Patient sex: F
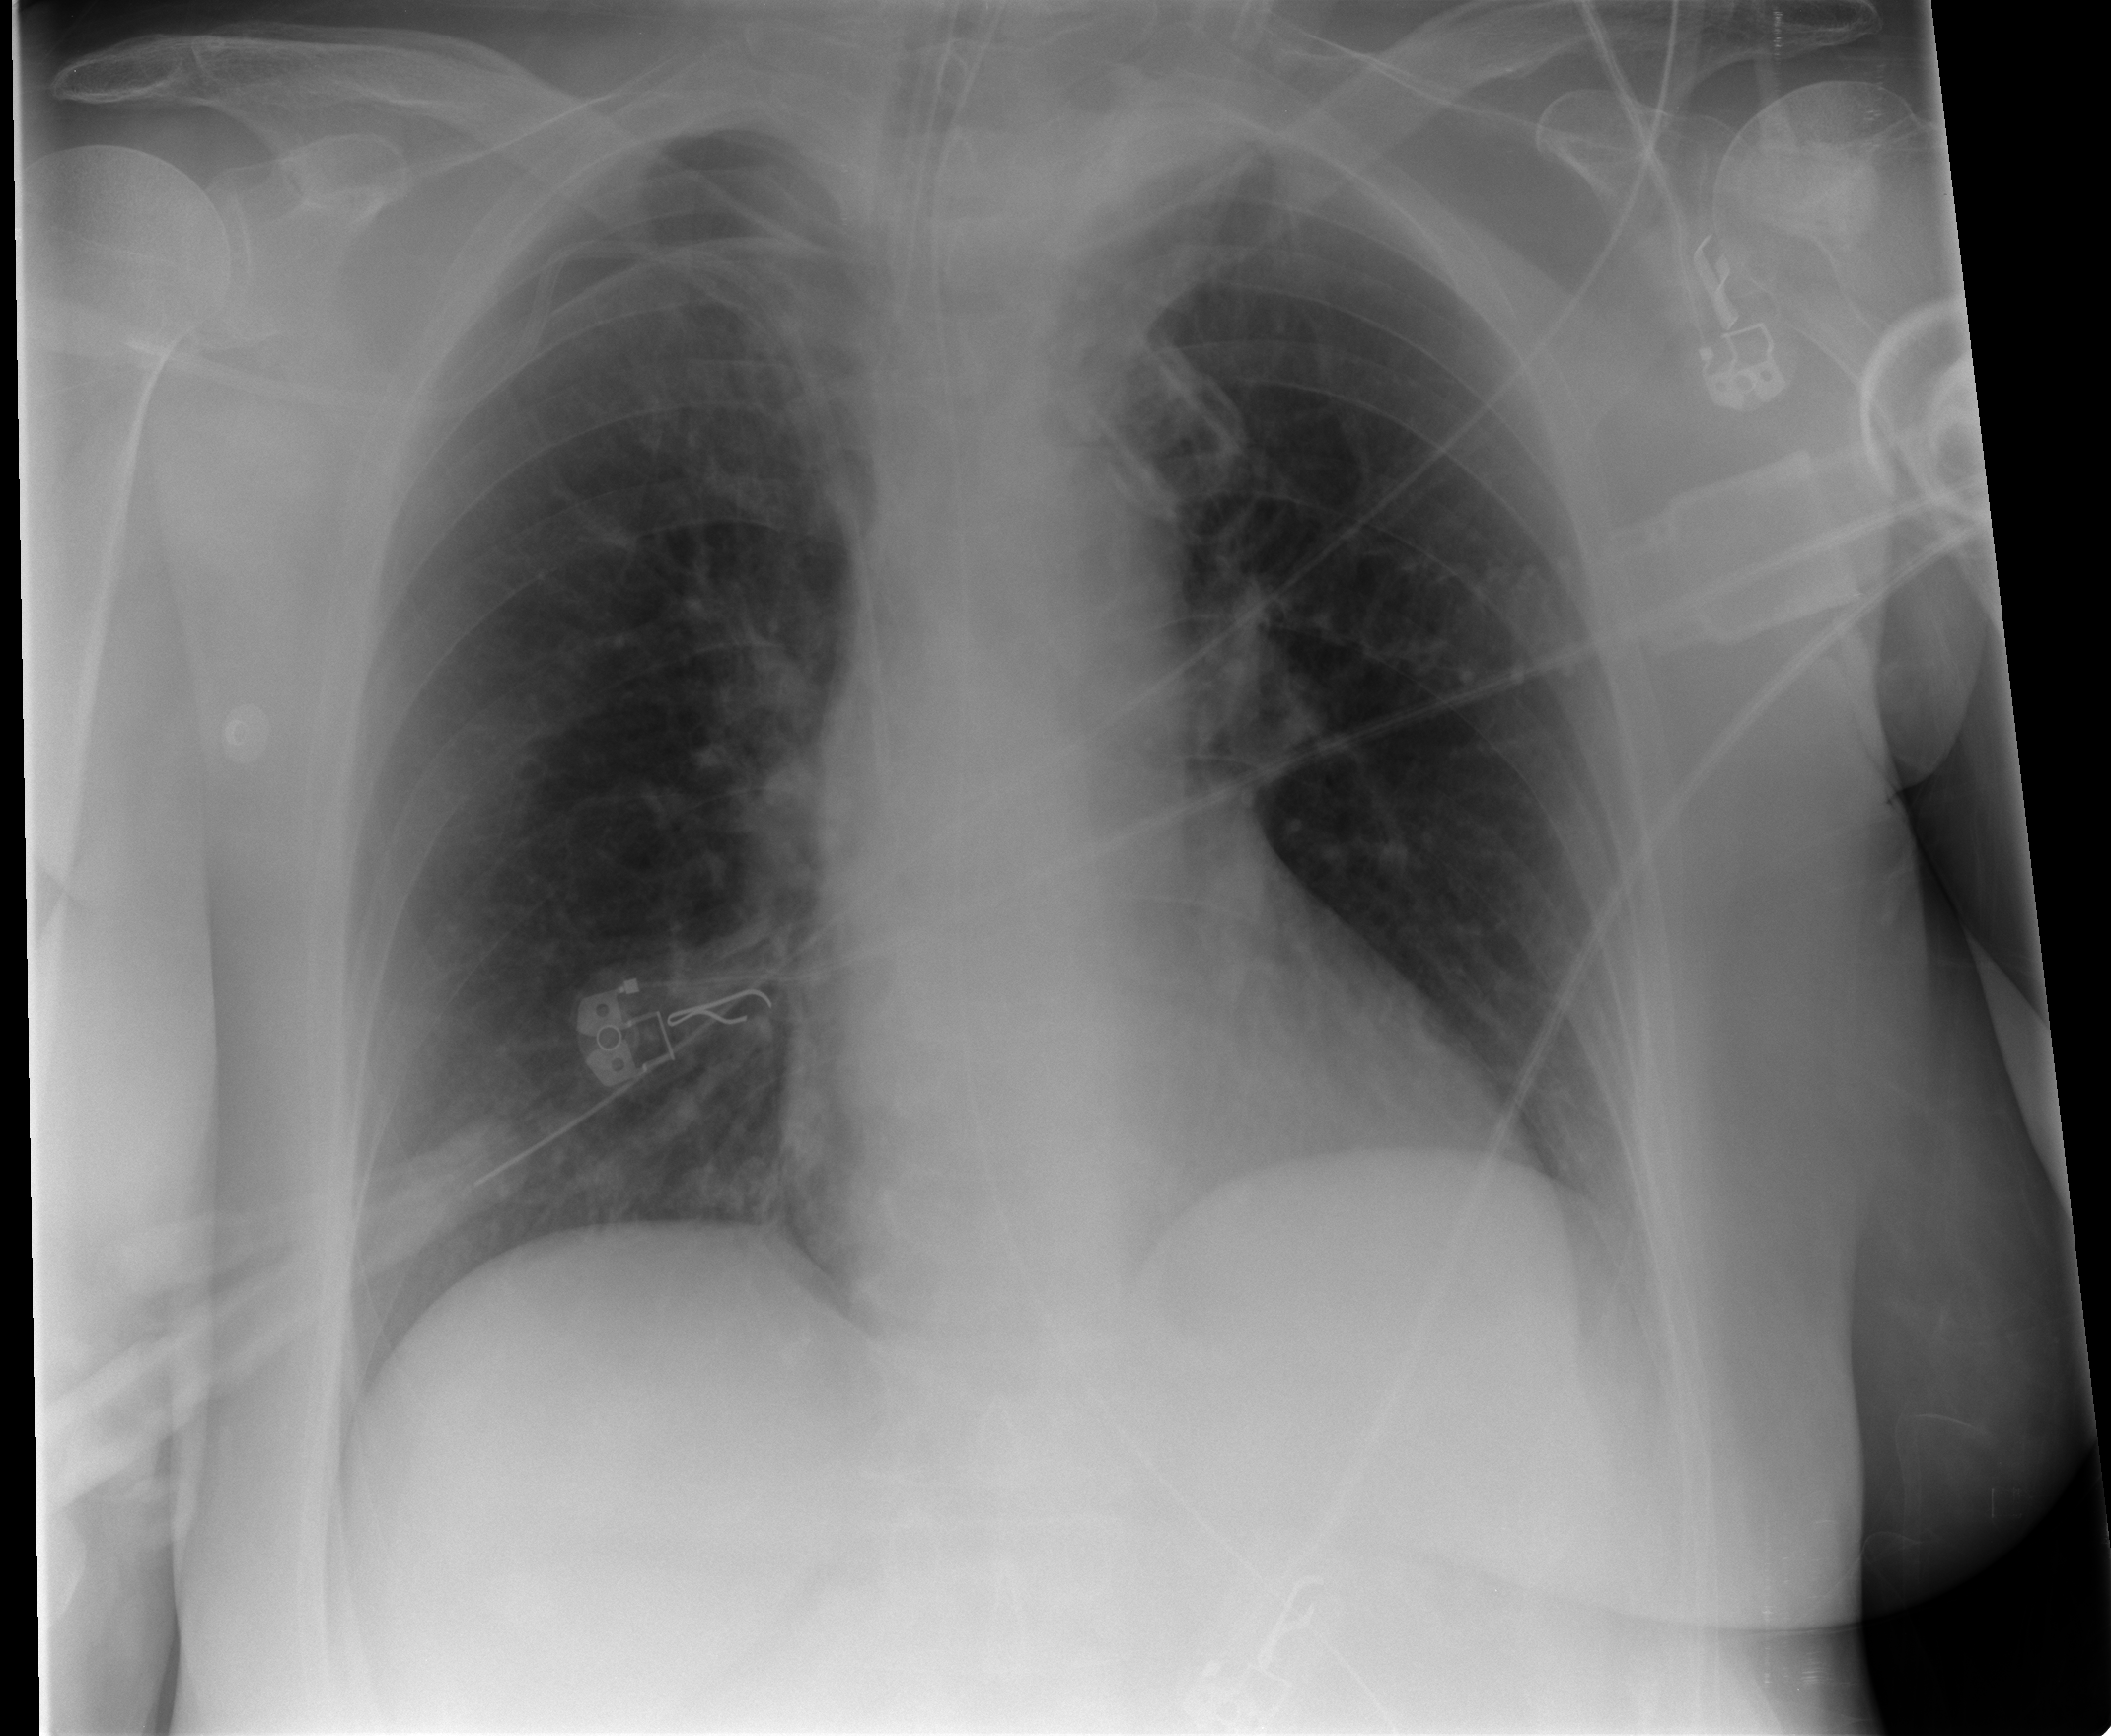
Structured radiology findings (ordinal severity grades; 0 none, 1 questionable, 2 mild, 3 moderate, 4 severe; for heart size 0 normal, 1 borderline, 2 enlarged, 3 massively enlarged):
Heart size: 1
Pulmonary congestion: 2
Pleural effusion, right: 0
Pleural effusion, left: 0
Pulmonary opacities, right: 3
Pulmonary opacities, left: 2
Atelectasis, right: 3
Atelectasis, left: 0